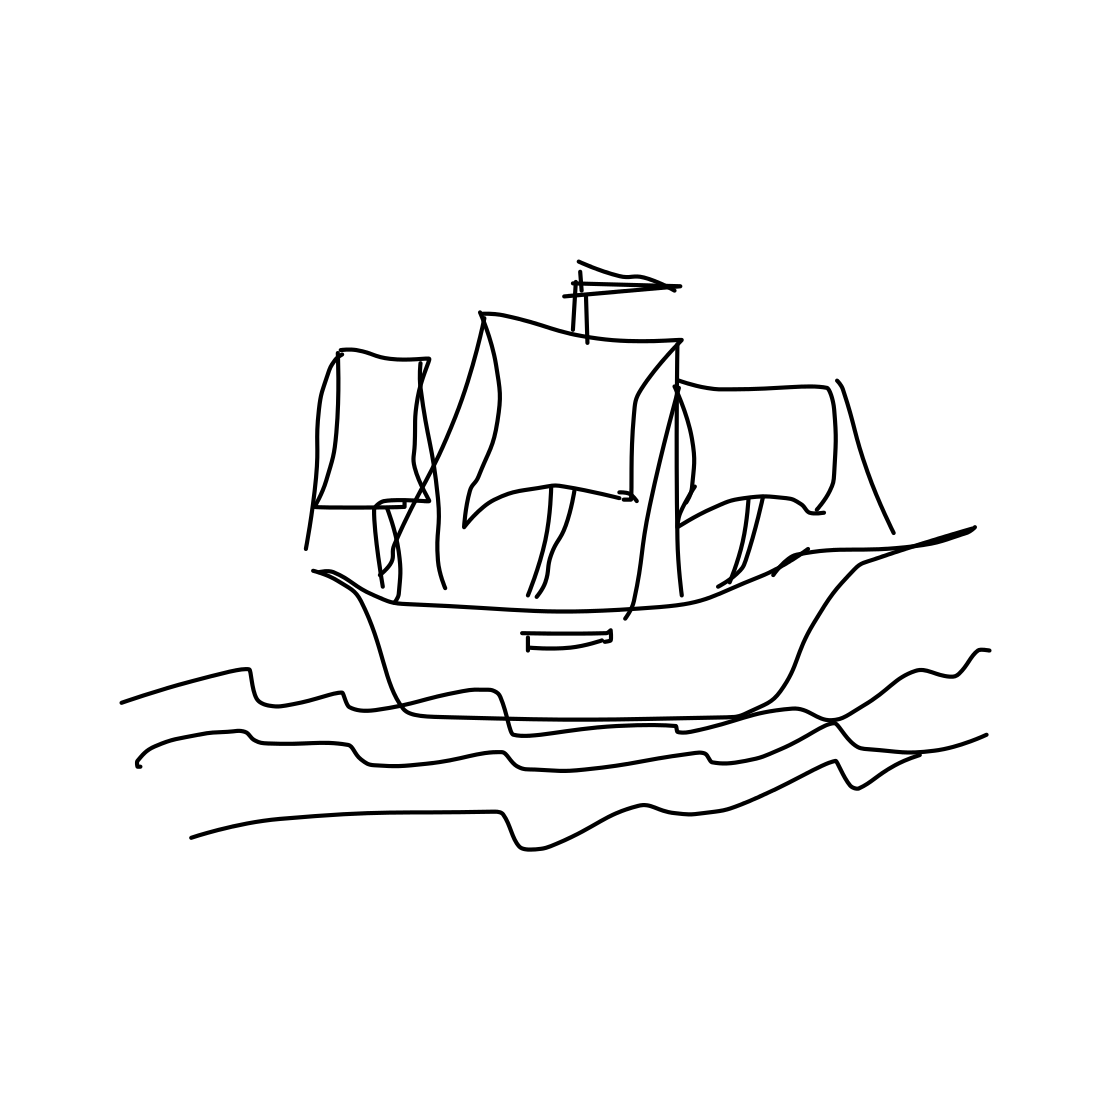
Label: ship